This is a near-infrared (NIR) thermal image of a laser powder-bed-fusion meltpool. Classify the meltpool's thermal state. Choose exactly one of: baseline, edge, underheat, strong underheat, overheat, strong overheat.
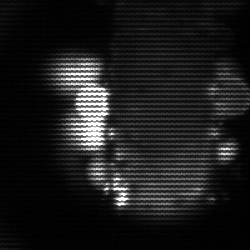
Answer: strong underheat